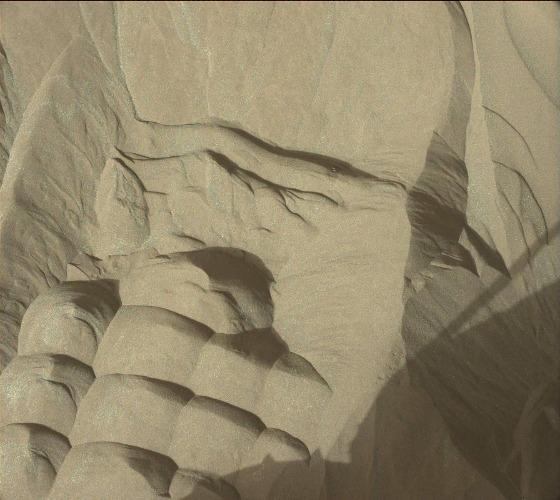
Terrain classes present: Gravel / Sand / Soil, Shadow, Track